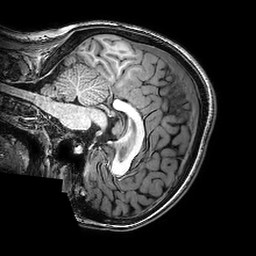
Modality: T1w
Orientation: sagittal
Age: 21
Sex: female
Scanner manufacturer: philips
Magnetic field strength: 3 T
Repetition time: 0.008394 s
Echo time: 0.00388 s